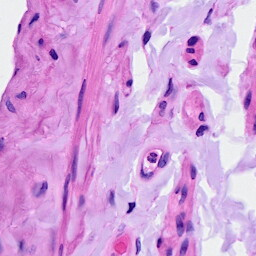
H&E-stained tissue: Ovarian